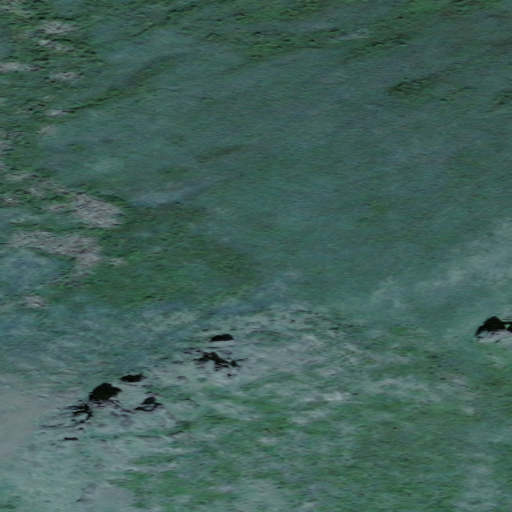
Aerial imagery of mountain in Alaska named Roughtop Mountain containing only unknown